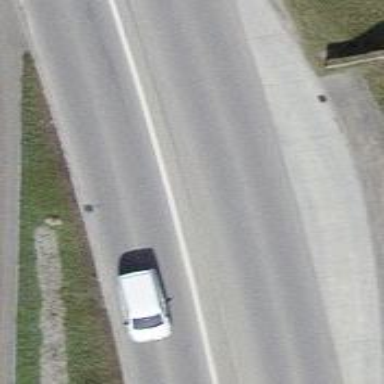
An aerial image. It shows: Bus stop with designated stop position for public transport.